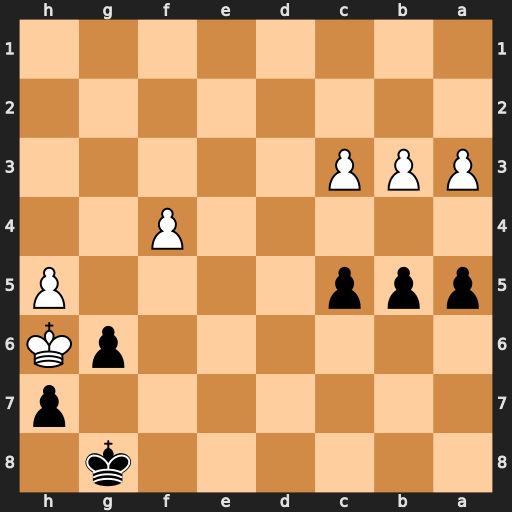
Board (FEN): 6k1/7p/6pK/ppp4P/5P2/PPP5/8/8
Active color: b
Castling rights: -
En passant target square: -
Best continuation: gxh5 Kxh5 Kf7 Kg5 Ke6